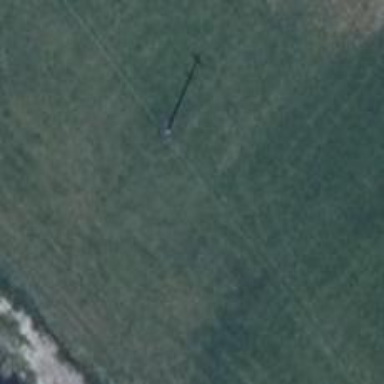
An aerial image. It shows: Power pole.